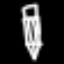
Label: pencil